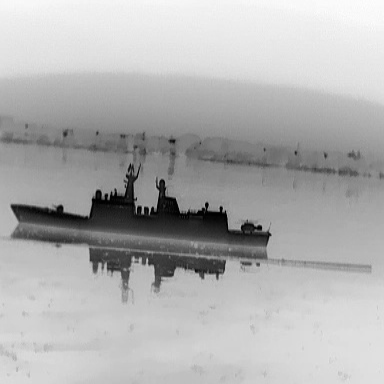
There is a warship in the infrared image.